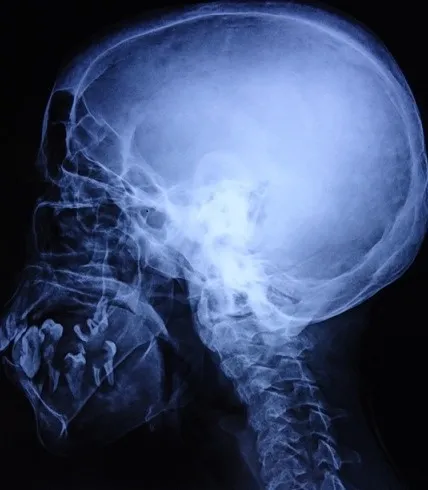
Radiography of the skull revealed a severe dental enamel defects.
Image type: radiology (x_ray)